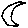
Label: moon